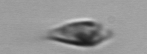
Label: Oxytoxum